Question: I have a page for login on my site. Login is working well, but whenever my users click logout it direct the users to a popup requesting for username and password. Check image below. How can I let my users bypass that popup login screen.
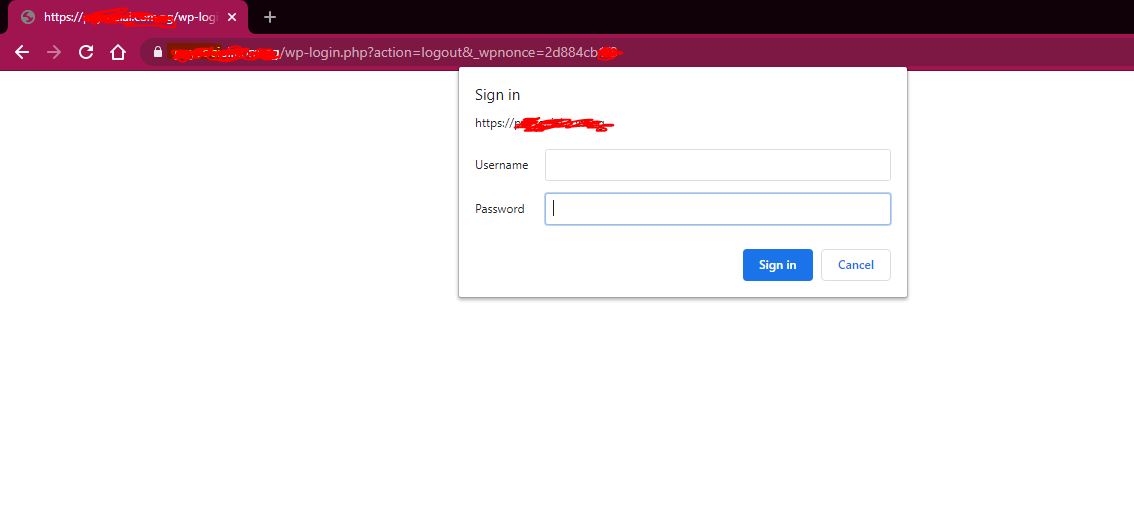
Answer: Your directory is password protected, this isn't default Wordpress login page.
Go to your cPanel > Directory Privacy > check if the password is set there and remove it.